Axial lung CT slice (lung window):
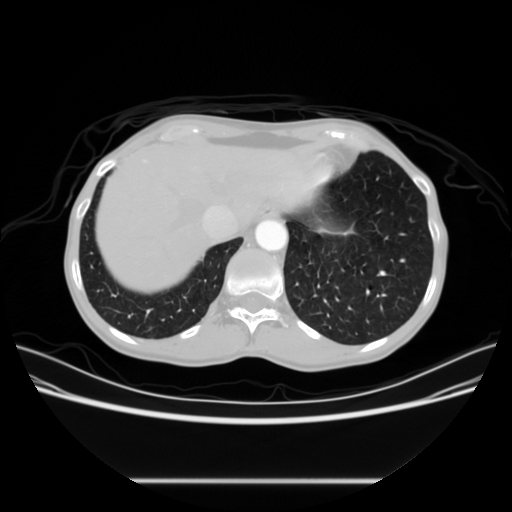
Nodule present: no